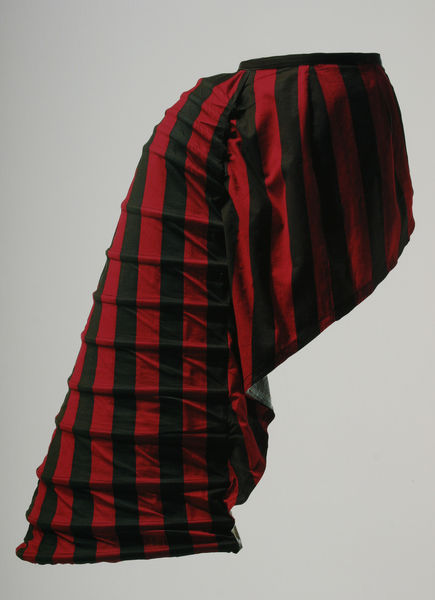
Titel: Turnüre
Standort: Kyoto (Japan)
Institution: Kyoto Costume Institute
Schlagwörter: dunkel, weiß, frauen, ausschnitt, bewegung, damen, frankreich, frau, hintergrund, hut, schwarz, dame, rot, tuch, mode, muster, rock, hose, falten, kleidung, lang, samt, ärmel, stoff, decke, kontrast, rund, beine, kopfbedeckung, schleppe, taille, japan, abstrakt, modern, linien, treppe, falte, detail, gestreift, streifen, stufen, gestell, naht, raffung, foto, fotografie, photographie, ringe, kegel, schweben, rippen, schnitt, bekleidung, photo, farbfoto, reif, museum, wendeltreppe, gerafft, textil, verdreht, schwebend, täuschung, aufnahme, reifen, reifrock, tunnel, schutz, bund, längsstreifen, jugendtil, turnüre, nähte, röhre, liniert, beinkleid, kyoto, drahtgestell, überrock, accessoires, damenrock, rotschwarz, schwarz rot, reiffrock, tornure, turine, avant-garde, 3 d, rot schwarz rock